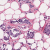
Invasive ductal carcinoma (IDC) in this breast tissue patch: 1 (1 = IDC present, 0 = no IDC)